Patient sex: M
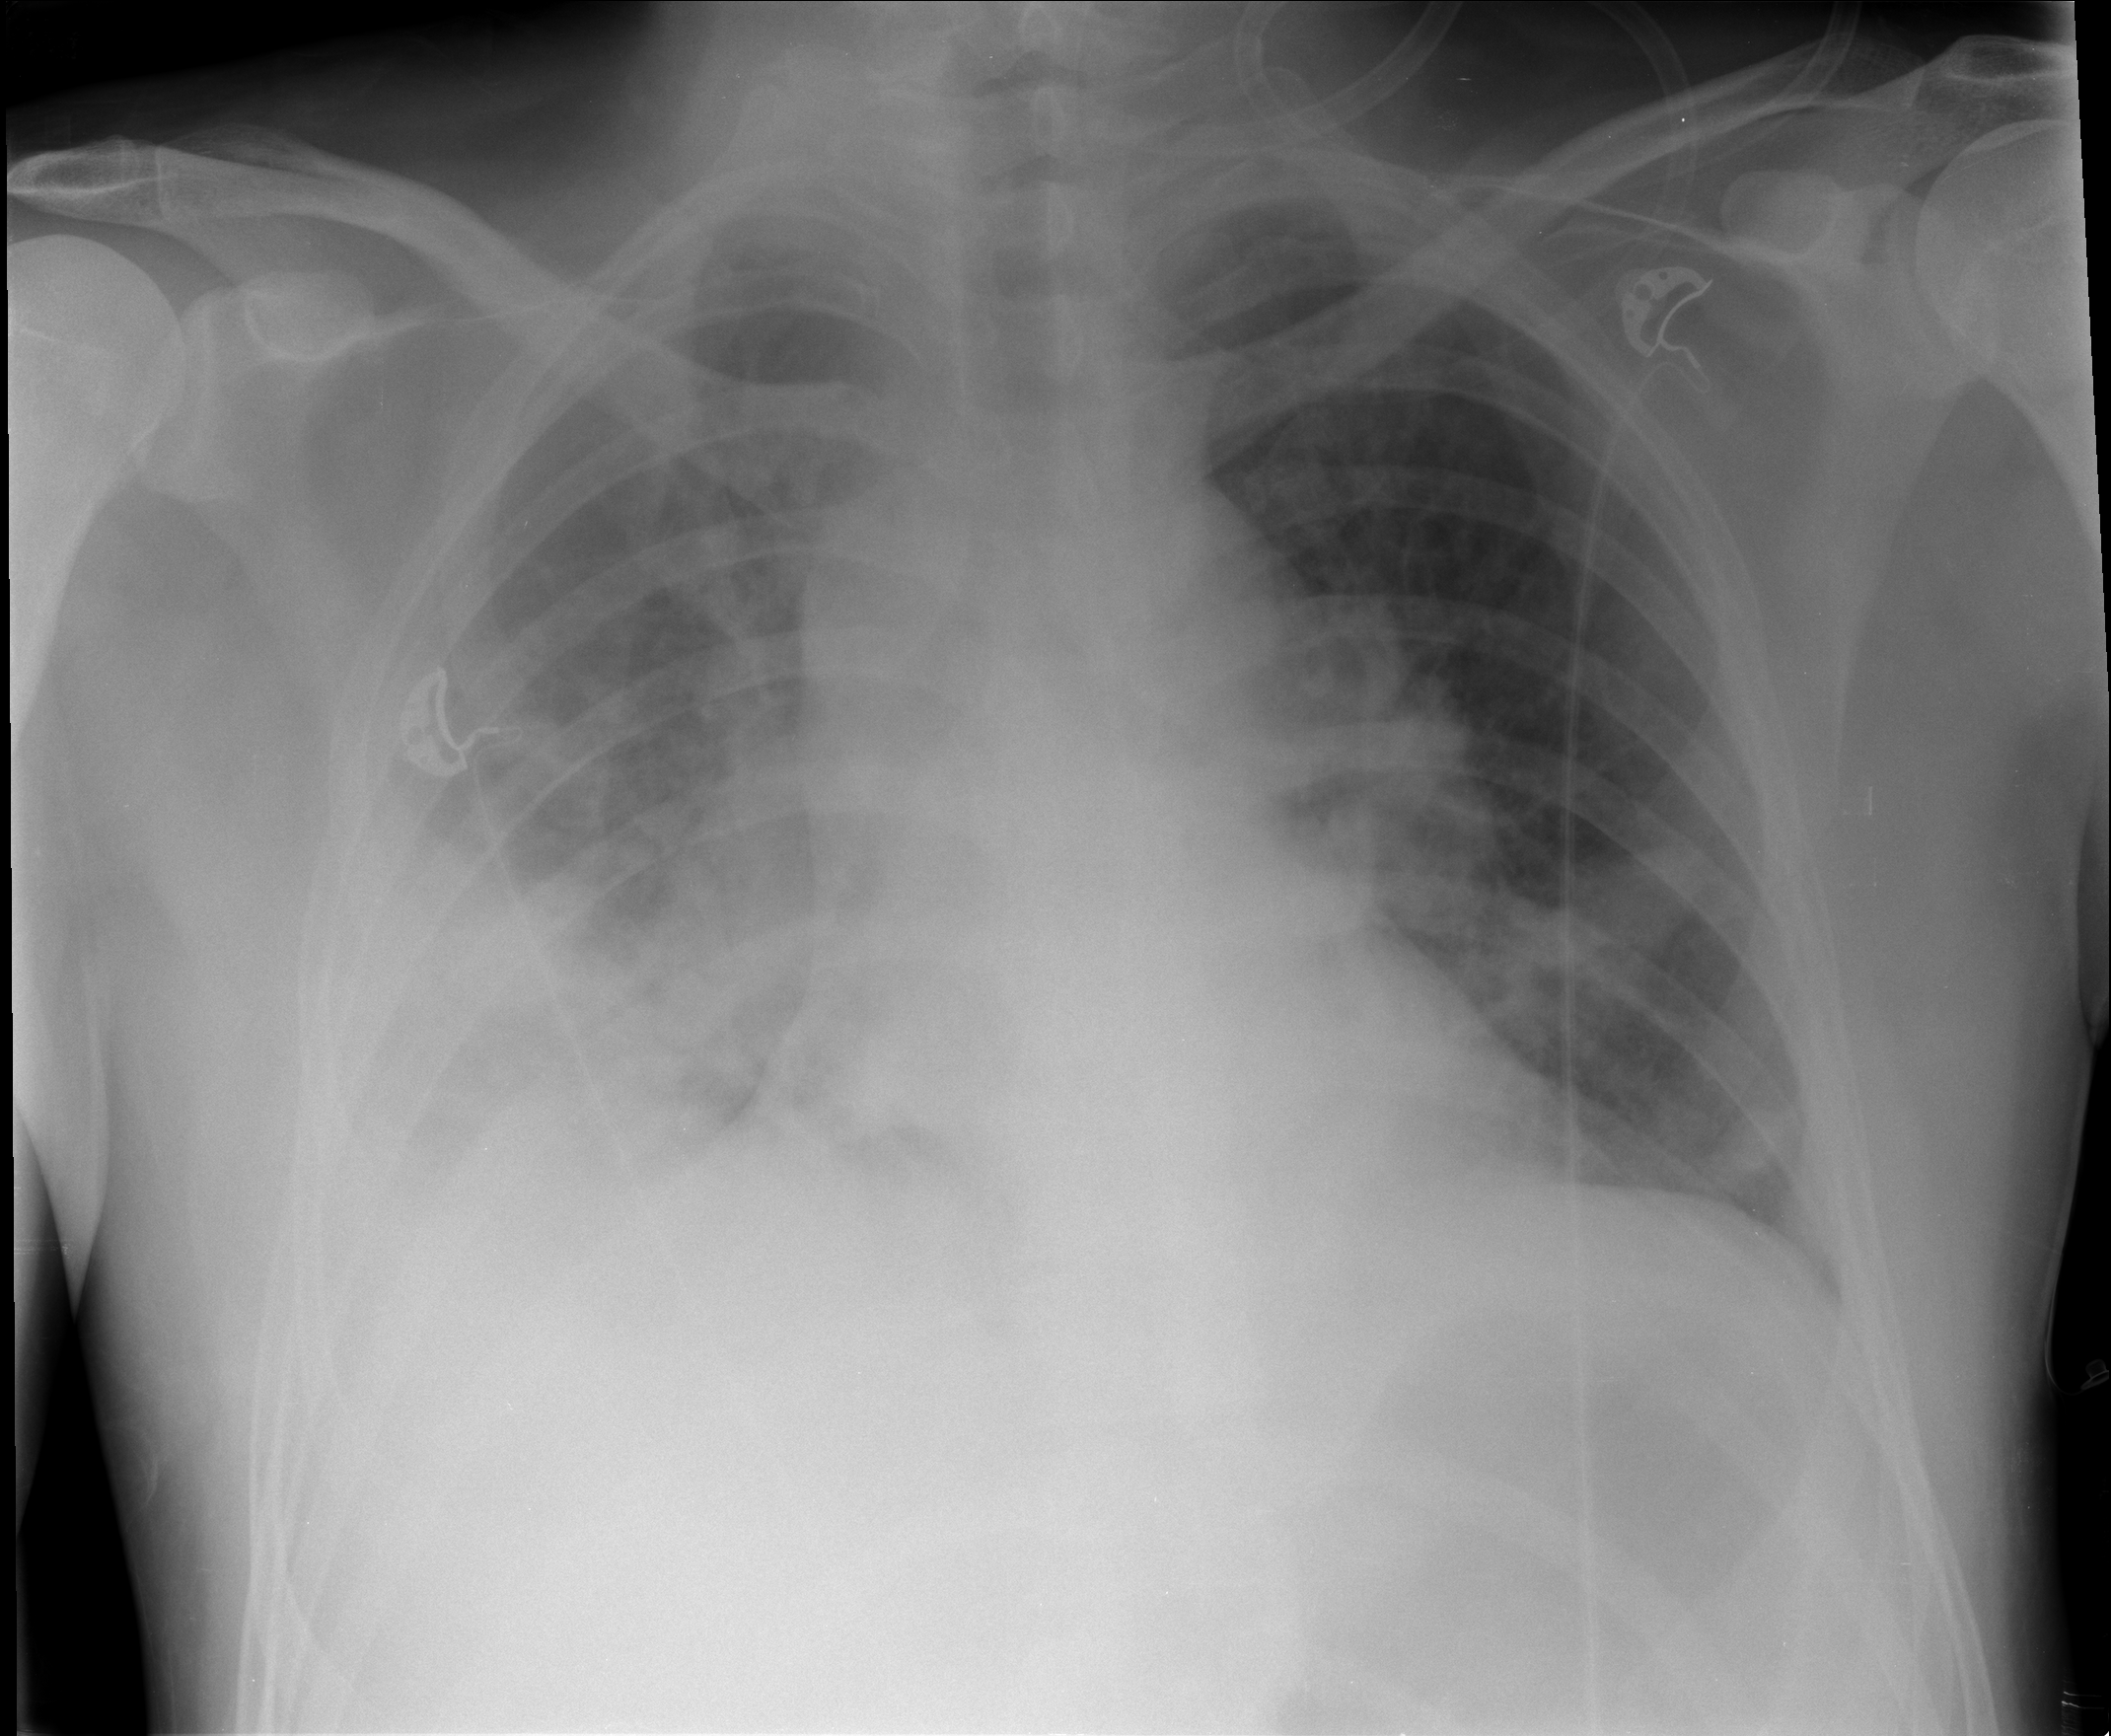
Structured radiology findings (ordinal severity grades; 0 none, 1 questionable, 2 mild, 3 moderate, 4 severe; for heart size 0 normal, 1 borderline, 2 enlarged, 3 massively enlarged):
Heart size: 1
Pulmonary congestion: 0
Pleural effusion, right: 2
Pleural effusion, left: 0
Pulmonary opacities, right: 3
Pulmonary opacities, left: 2
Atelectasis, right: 2
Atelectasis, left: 0